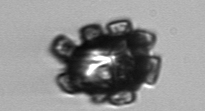
Label: Delphineis